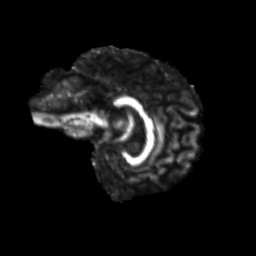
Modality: FA
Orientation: sagittal
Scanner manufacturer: siemens
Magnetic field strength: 3 T
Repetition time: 9.2 s
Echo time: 0.084 s